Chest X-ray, AP view. Patient: 44 years old, sex F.
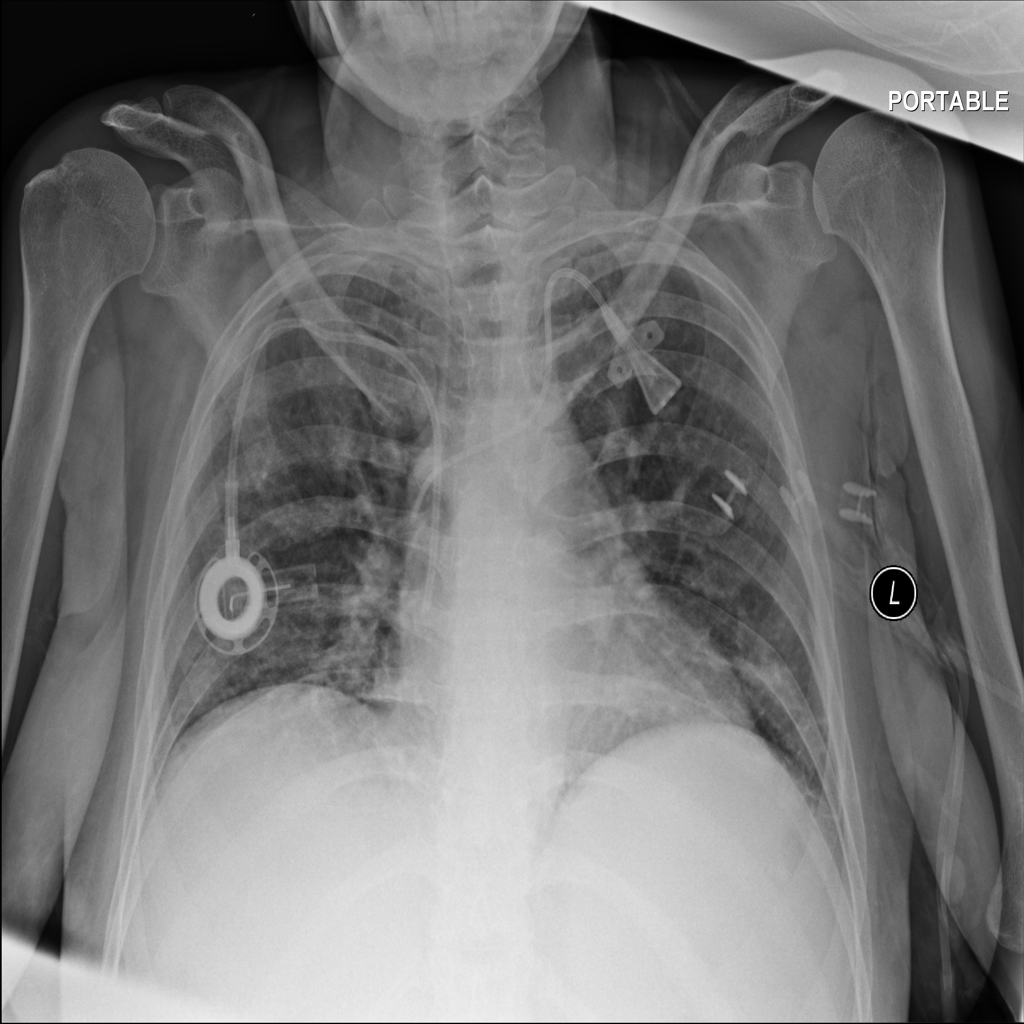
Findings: No Finding